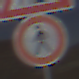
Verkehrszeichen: VerbotFussgaenger
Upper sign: Arbeitsstelle
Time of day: MorningAfternoon
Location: Outdoor (Nature)
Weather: PartlyCloudy
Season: NotSpecified
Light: Natural